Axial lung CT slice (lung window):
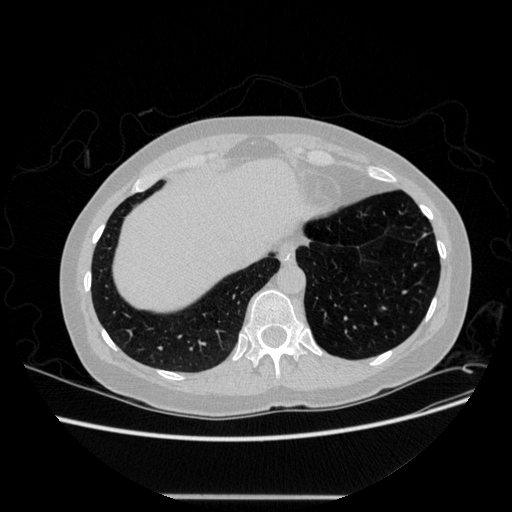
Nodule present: no